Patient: sex M, age 57
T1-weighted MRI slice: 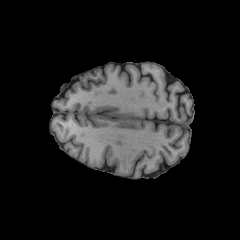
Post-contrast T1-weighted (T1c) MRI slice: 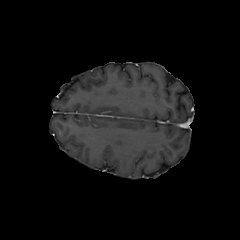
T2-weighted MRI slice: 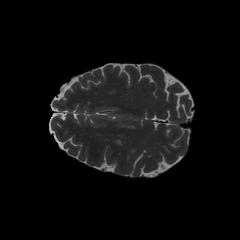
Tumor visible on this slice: yes
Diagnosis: Astrocytoma, IDH-wildtype
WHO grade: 2